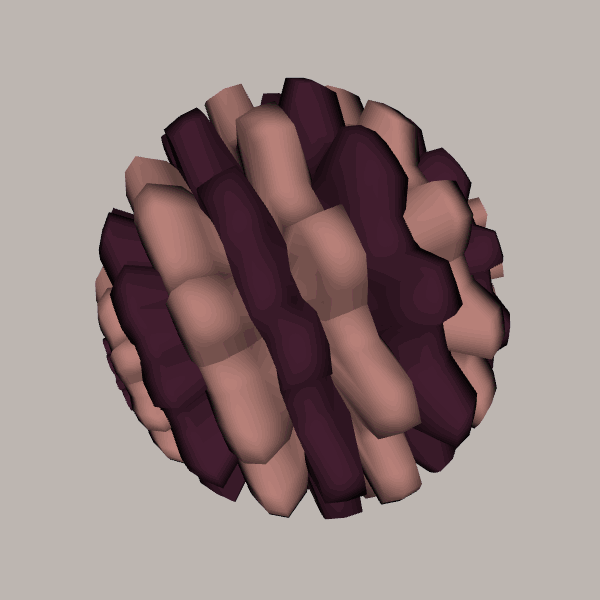
Background: light